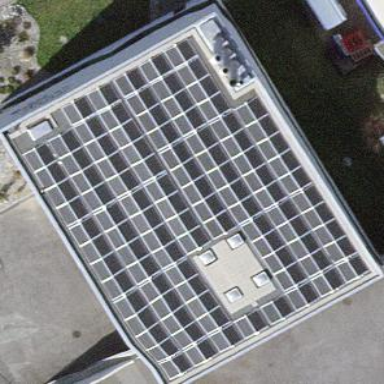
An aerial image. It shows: Solar power generator utilizing photovoltaic panels.